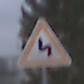
Verkehrszeichen: DoppelkurveZunaechstLinks
Umgebung: Outdoor, Urban
Tageszeit: Midday
Wetter: Overcast
Licht: Natural
Jahreszeit: NotSpecified
Kontrast: LowContrast